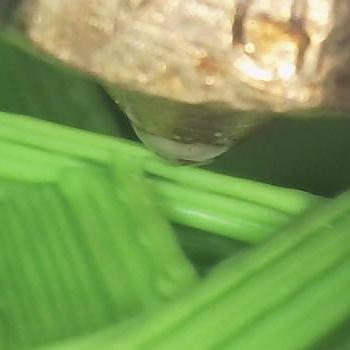
Flow rate: 49%